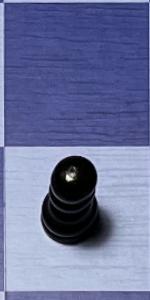
Label: Pawn_Black